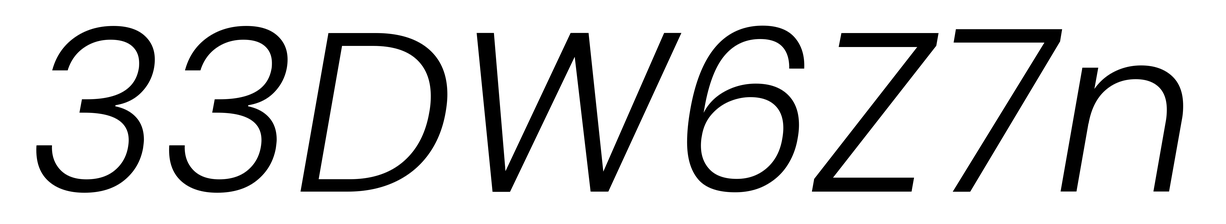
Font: Poppins-LightItalic